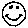
Label: smiley face